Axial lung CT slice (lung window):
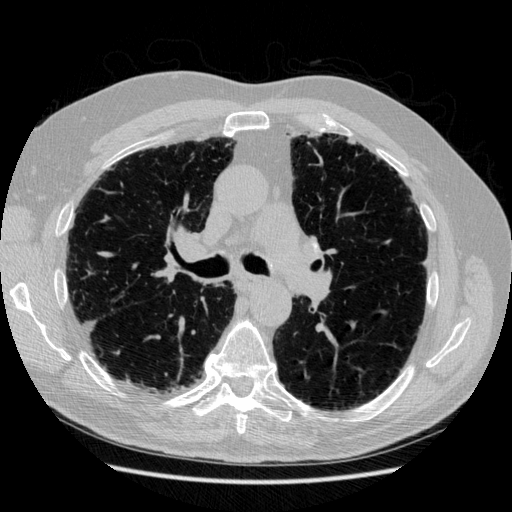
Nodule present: no